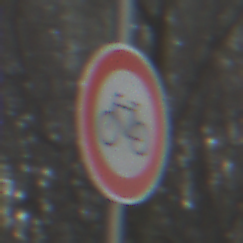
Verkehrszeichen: VerbotRadverkehr
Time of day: SunriseSunset
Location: Outdoor (Nature)
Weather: Clear
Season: Winter
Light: Natural